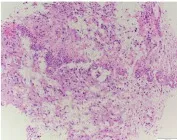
Pathological examination of surgical specimen including DNA methylation analysis. : Histologic examination with geographic regions of necrosis with : adjacent regions of sinusoidal neovascularization.
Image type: pathology (h&e)